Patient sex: F
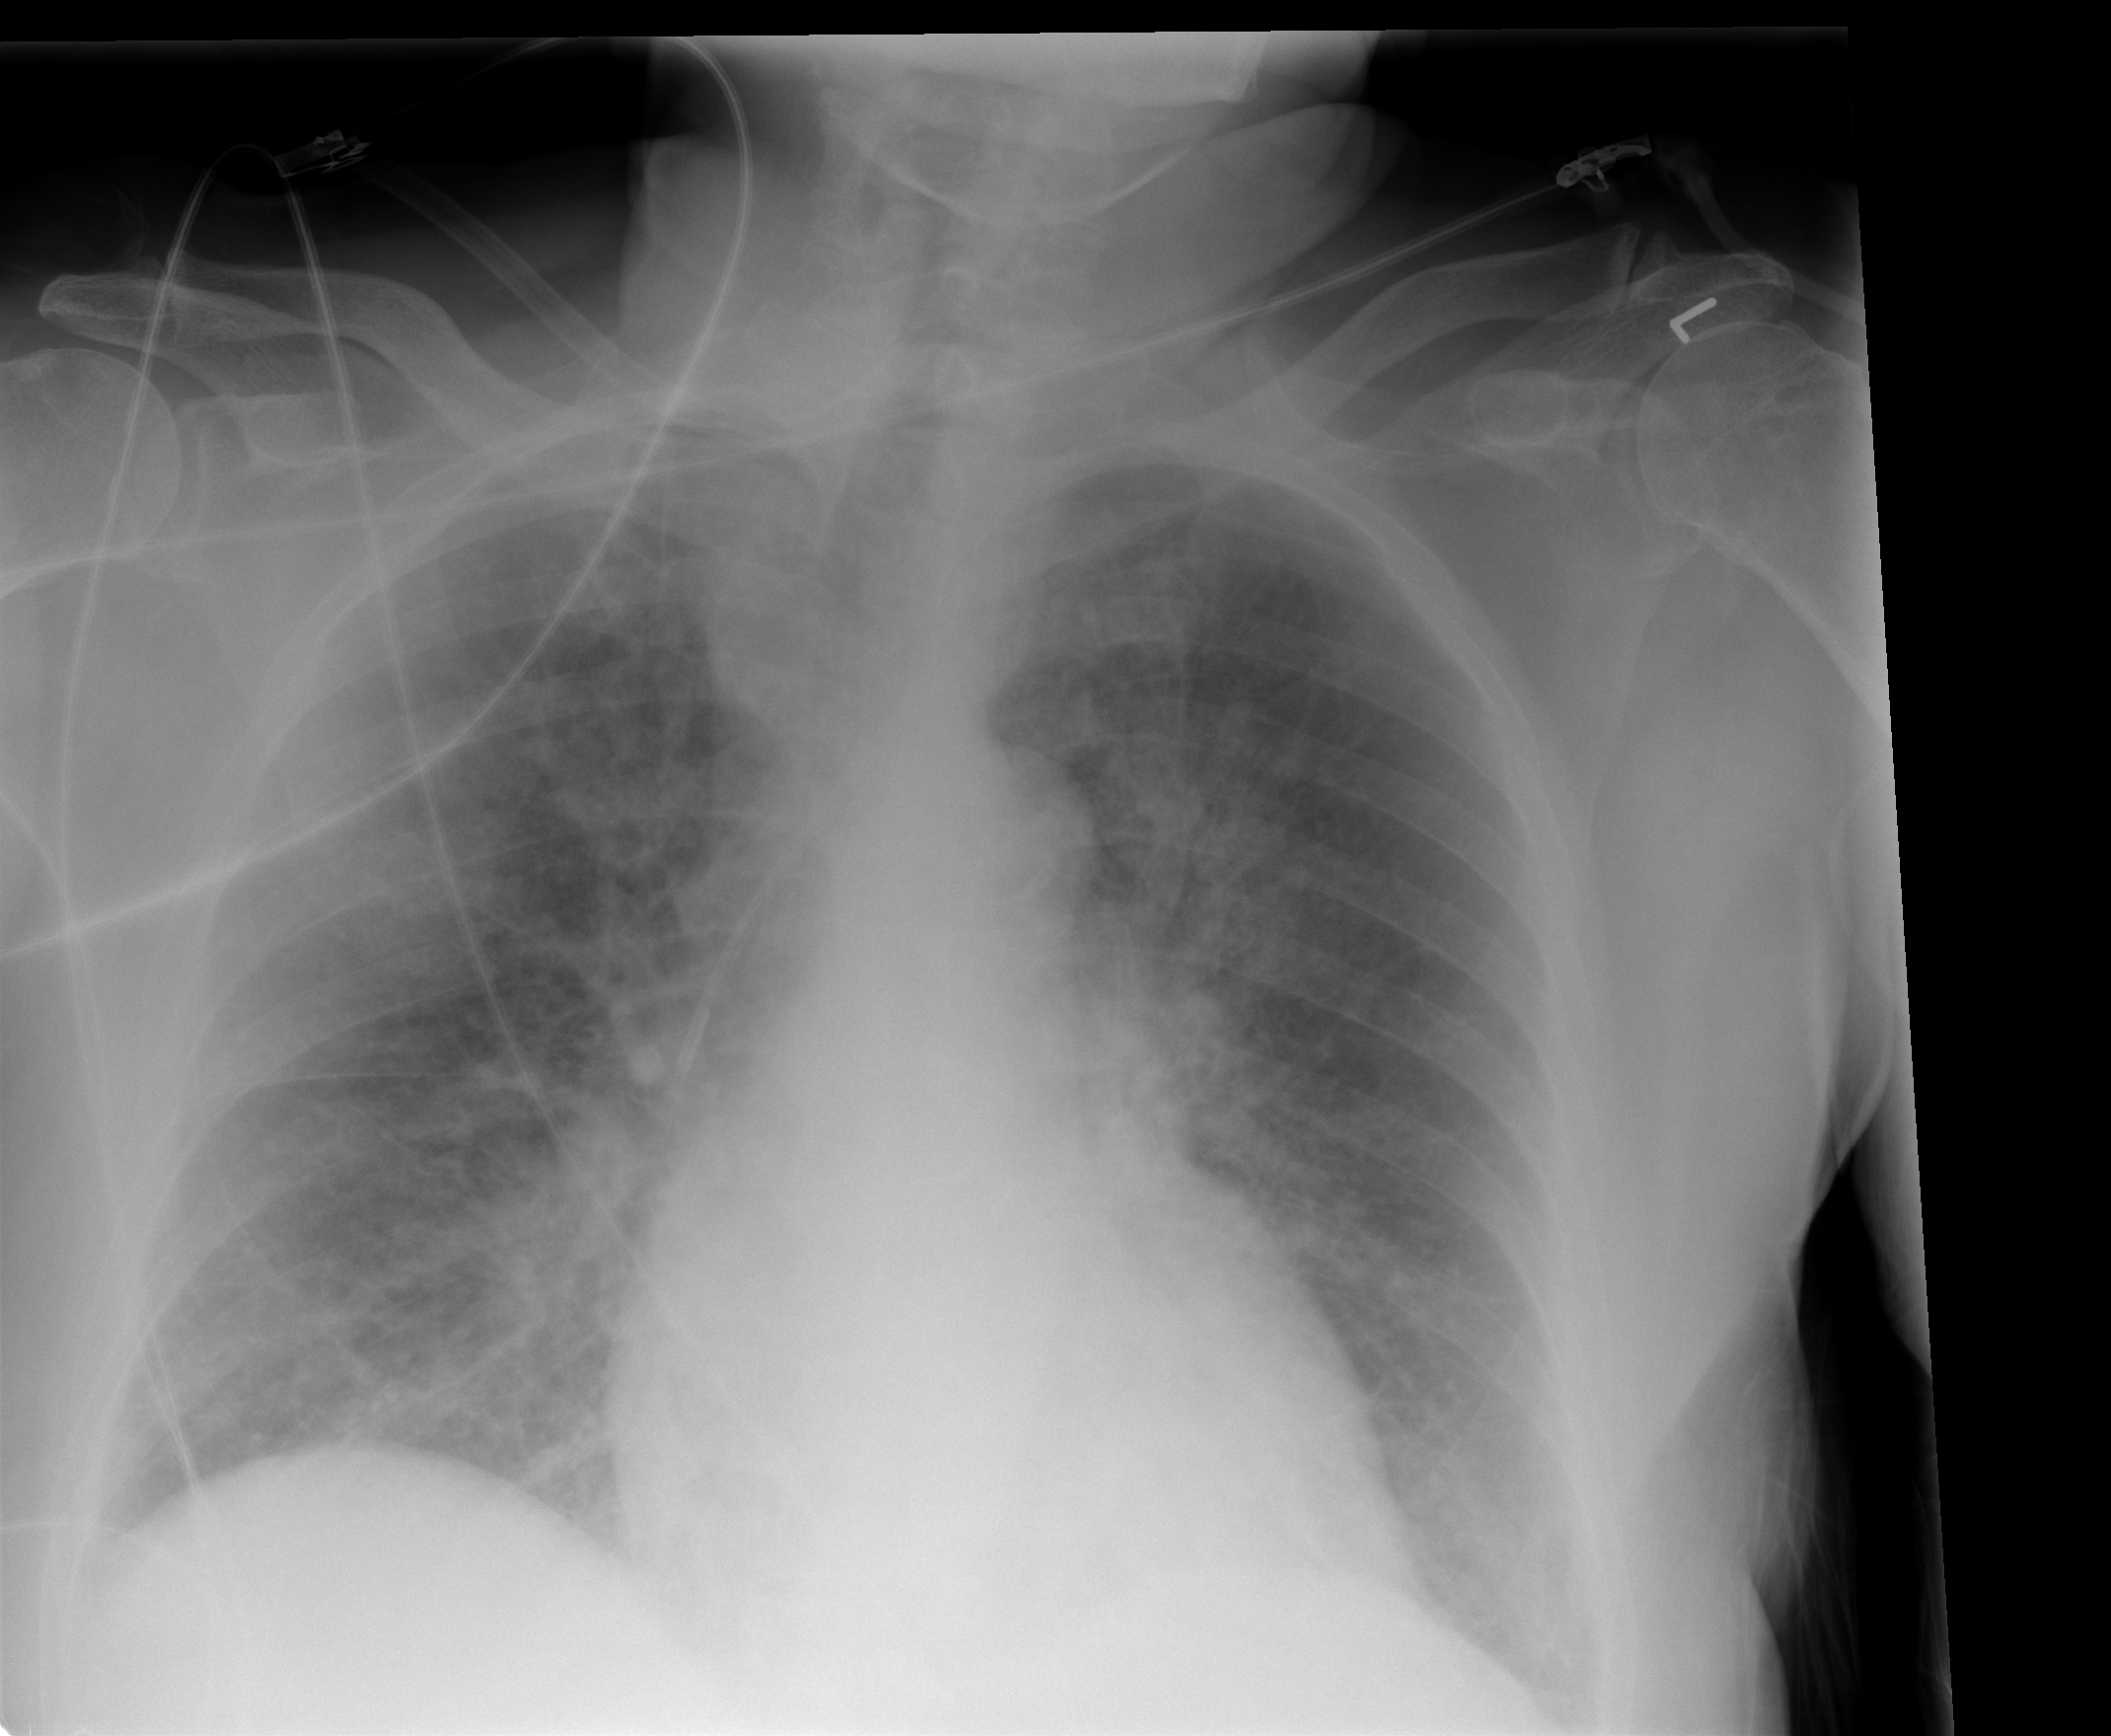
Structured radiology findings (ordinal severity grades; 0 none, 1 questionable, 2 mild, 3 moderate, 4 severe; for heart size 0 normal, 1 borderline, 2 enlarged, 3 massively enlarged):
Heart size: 2
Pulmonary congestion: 3
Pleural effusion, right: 0
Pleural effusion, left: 1
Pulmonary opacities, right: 0
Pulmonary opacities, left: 0
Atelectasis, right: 0
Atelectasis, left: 0